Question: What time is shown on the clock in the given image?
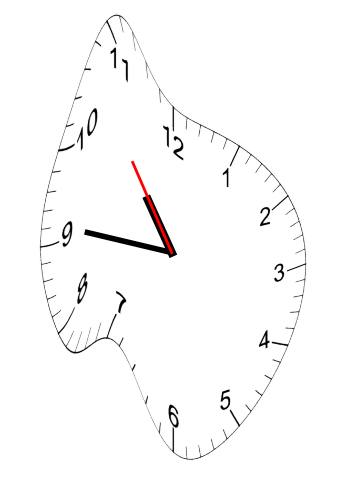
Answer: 10:45:54